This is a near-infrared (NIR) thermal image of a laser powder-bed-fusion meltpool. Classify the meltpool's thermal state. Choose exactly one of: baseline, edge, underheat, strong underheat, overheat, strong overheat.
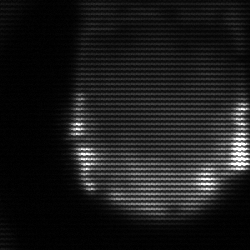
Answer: edge